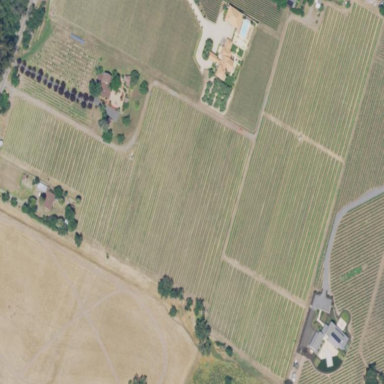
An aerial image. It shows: Vineyard growing grapes.